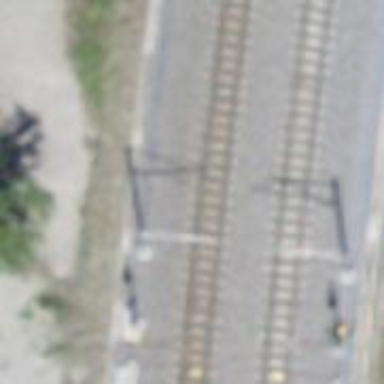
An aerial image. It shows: Catenary mast for power lines.